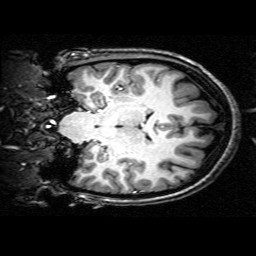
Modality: T1w
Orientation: coronal